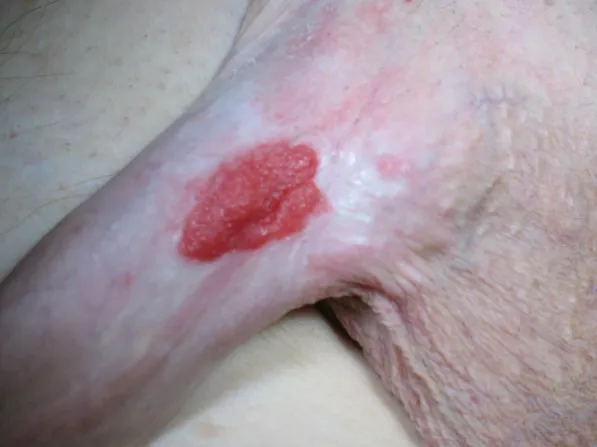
Photograph of the penile lesion.
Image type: medical_photograph (skin_photograph)